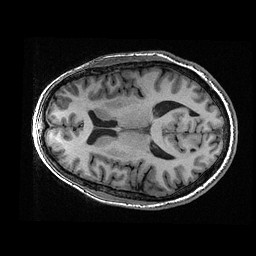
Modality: T1w
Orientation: axial
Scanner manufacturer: ge
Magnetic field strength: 3 T
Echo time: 0.00318 s